Field crop: maize
Growth stage: 2
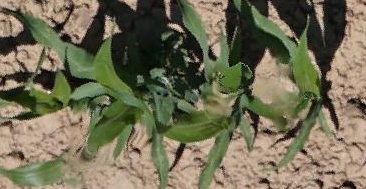
Species: maize